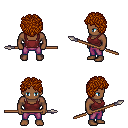
a pixel art fantasy rpg character, male body template, human, dark skin, maroon pirate shirt, magenta pants, brunette curly afro hairstyle, spear, four views (front, back, left, right), 2x2 character sprite sheet, small pixel art, hard edges, no anti-aliasing